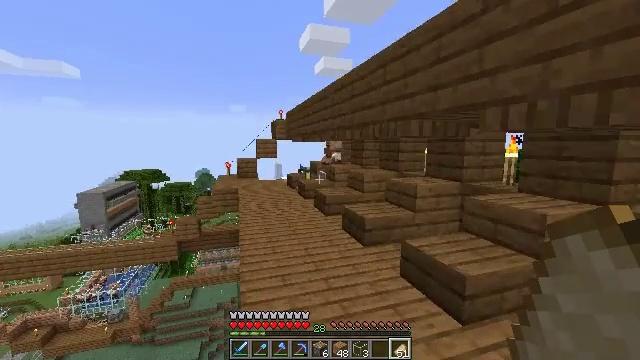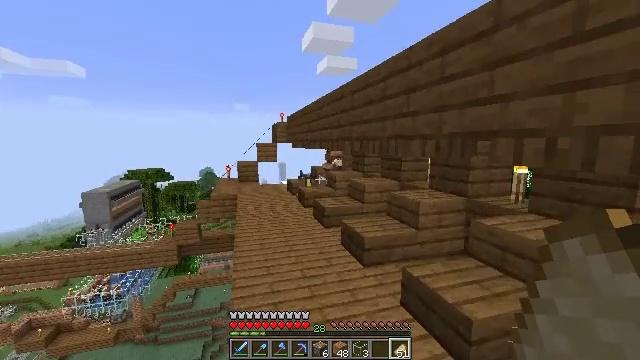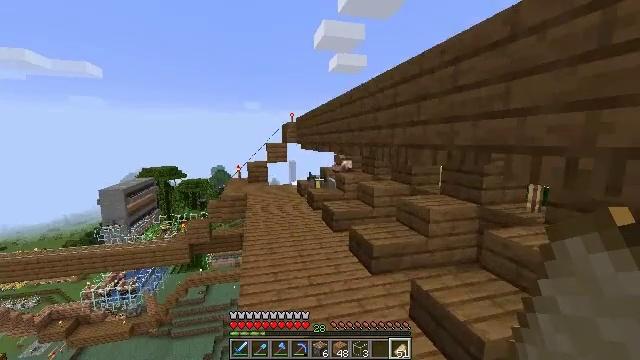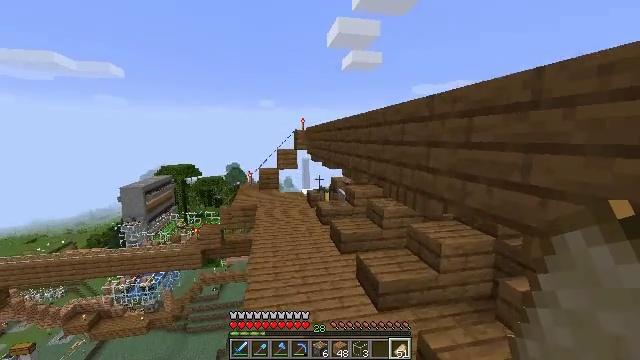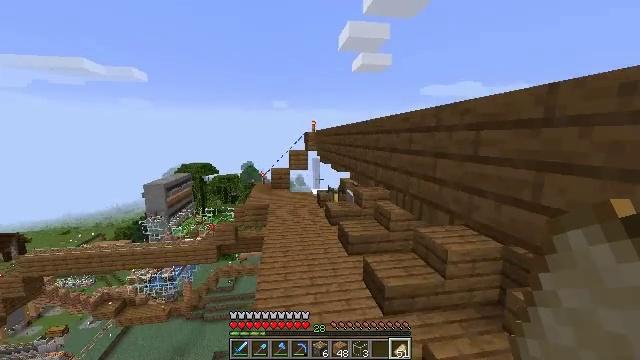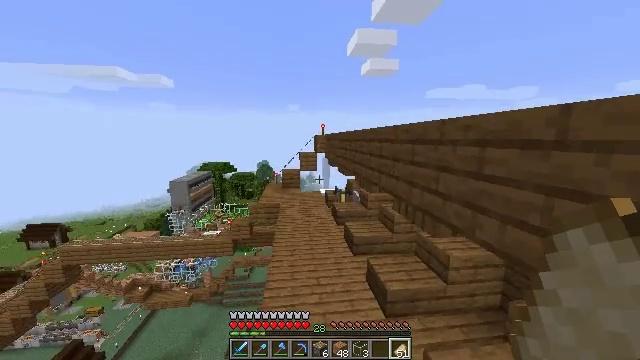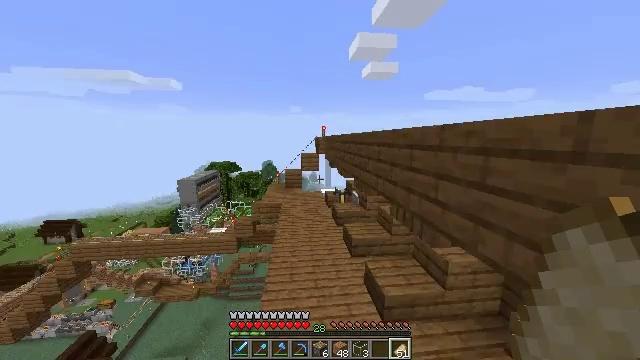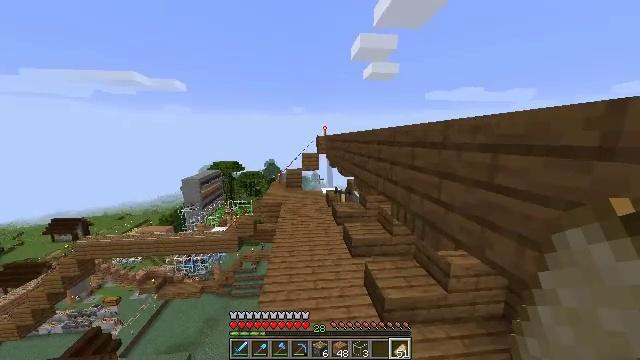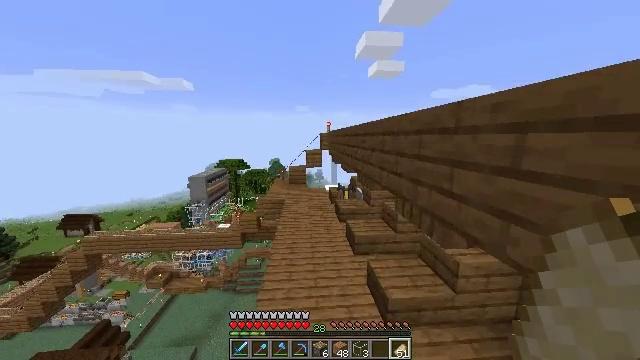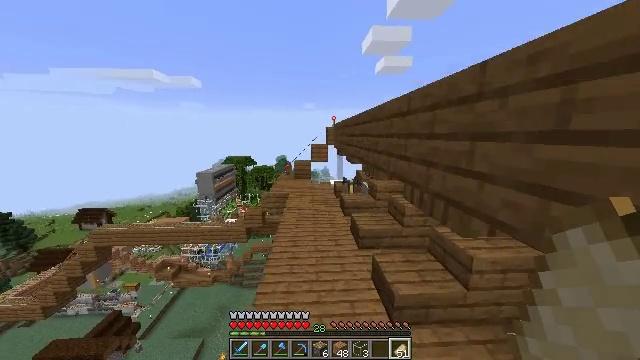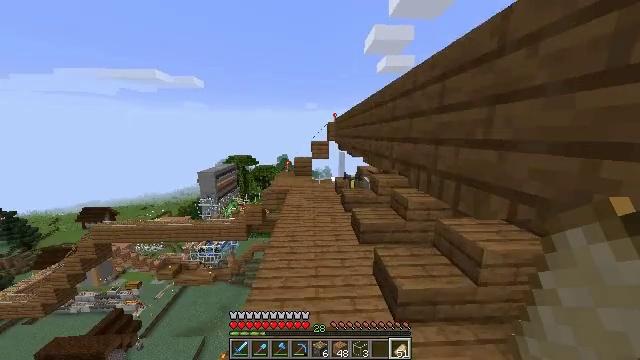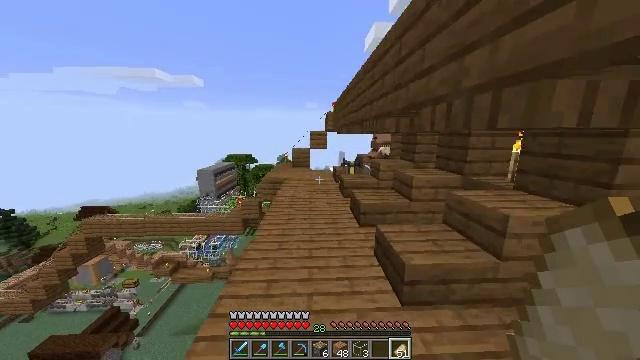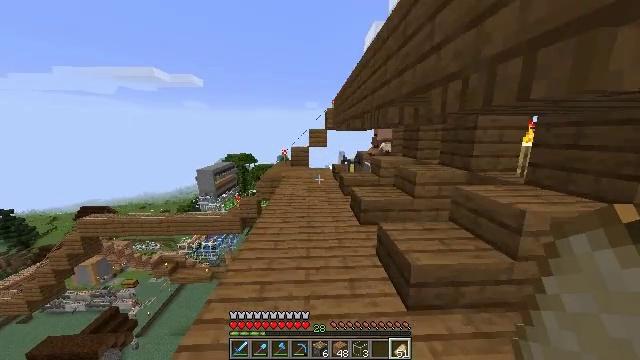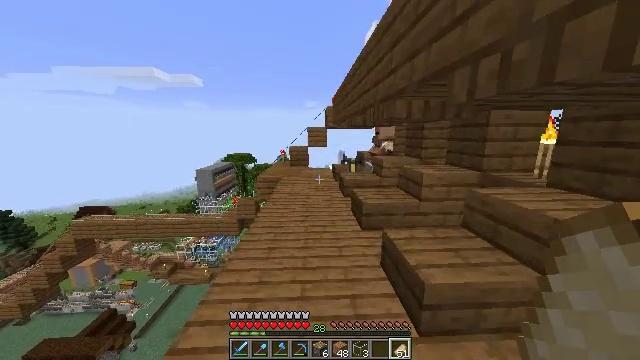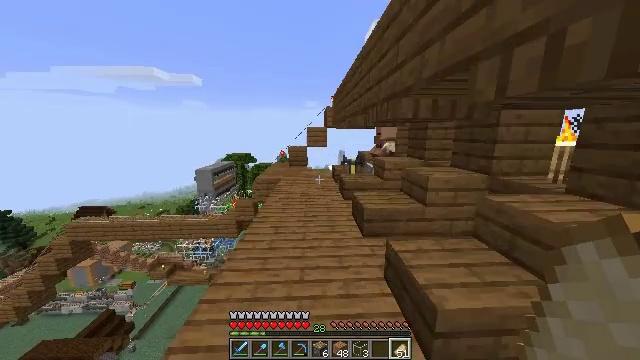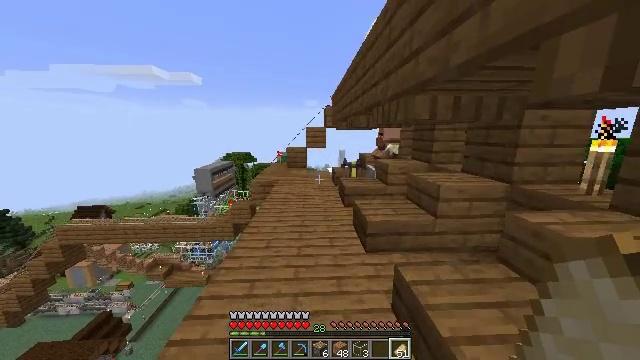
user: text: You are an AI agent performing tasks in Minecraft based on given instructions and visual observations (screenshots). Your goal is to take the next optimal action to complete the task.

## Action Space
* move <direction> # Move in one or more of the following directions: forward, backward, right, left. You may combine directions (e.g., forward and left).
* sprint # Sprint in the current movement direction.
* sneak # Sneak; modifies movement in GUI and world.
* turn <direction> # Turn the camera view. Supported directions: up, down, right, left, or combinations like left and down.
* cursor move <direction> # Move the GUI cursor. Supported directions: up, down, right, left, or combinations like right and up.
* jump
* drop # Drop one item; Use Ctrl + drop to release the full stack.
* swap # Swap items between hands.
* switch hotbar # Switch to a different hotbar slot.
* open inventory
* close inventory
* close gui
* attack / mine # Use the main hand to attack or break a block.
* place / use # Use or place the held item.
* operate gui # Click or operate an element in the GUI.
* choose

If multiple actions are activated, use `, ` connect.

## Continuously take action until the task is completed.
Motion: motion action
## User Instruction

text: Collect the elements needed and craft redstone.
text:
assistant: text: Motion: move forward and move right, jump
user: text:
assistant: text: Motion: move forward and move right, turn left
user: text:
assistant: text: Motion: move forward, sprint, turn left
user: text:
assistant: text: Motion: move forward, sprint, turn left
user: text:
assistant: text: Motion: move forward, sprint, turn left
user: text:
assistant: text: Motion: move forward, sprint
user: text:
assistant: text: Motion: move forward, sprint
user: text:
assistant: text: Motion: move forward, turn left
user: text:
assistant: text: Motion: move forward, sprint, turn left
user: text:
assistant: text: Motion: move forward, sprint
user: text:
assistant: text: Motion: move forward, sprint
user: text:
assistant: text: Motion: move forward, sprint
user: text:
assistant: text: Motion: move forward
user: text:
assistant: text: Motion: move forward
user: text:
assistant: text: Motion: move forward, sprint
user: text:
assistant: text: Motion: move forward, sprint
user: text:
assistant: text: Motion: move forward, sprint
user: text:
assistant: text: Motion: move forward
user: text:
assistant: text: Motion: move forward
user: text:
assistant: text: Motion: move forward, turn right
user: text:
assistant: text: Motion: move forward, turn right
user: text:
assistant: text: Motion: move forward, turn right
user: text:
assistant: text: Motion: move forward
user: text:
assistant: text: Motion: move forward
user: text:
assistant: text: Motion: turn right
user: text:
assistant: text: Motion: turn right
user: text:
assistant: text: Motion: no_op
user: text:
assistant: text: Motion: turn right
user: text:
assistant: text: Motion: turn right
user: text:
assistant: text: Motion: turn right